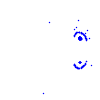
Particle: kaon